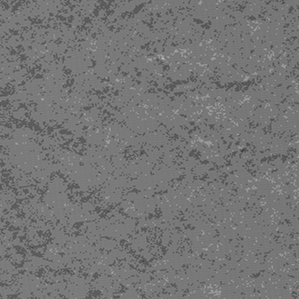
Label: frost